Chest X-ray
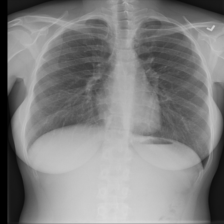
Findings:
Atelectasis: negative
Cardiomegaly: negative
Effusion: negative
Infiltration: negative
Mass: negative
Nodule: negative
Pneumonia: negative
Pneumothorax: negative
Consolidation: negative
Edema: negative
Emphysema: negative
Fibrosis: negative
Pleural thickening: negative
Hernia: negative